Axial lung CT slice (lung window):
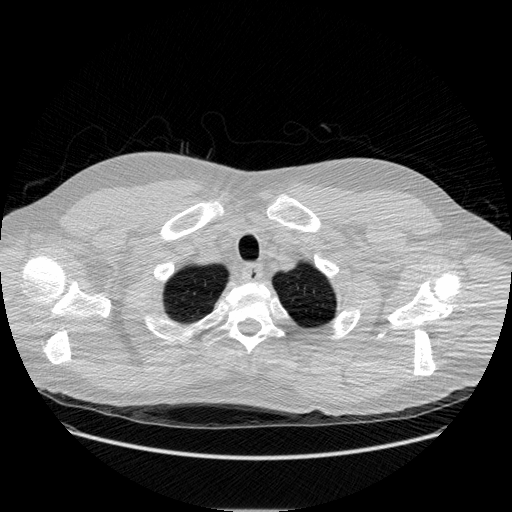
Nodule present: no